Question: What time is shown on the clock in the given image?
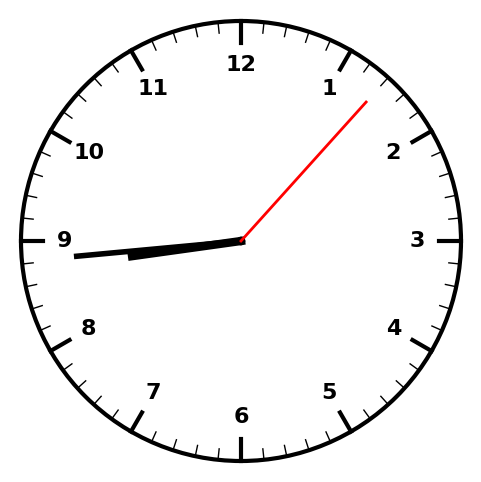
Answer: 08:44:07